RGB frame:
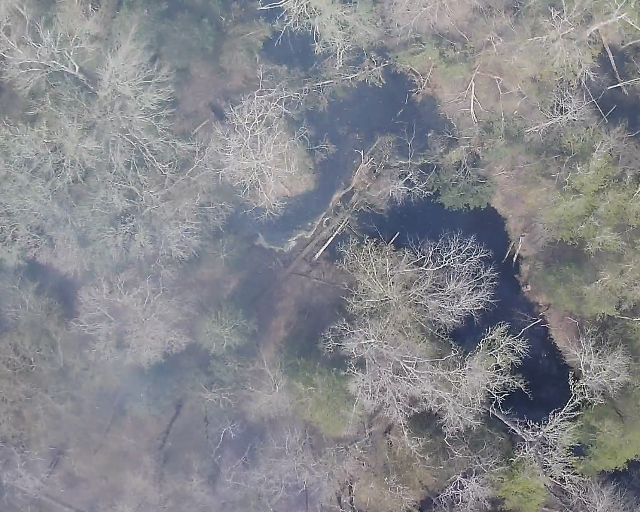
Thermal frame:
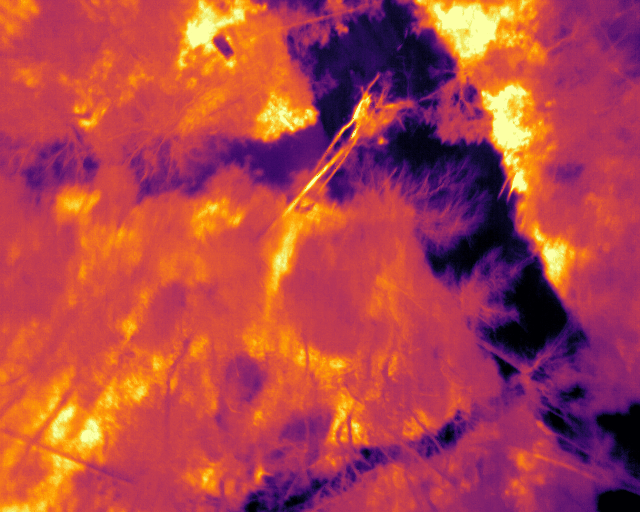
Captured: 2026-02-26 03:46:19
Pixels at or above 80 °C: 0 (fraction of frame: 0)